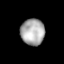
Tissue: lung
Cell type: T cells
Senescence score: 0.2408
Nuclear area (px): 618
Mean DAPI intensity: 170.542